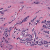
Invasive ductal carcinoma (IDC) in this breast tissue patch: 1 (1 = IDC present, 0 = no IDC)